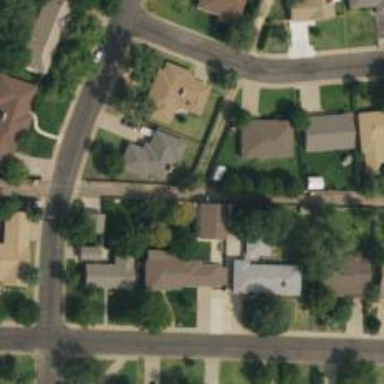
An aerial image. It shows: Alley classified as service road.